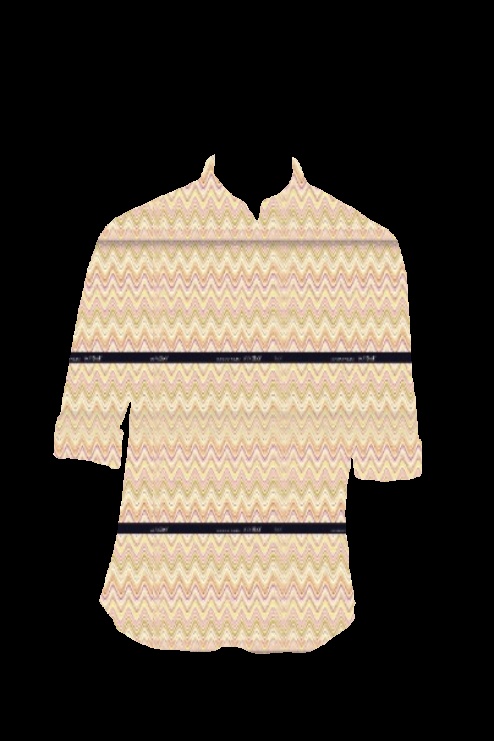
beige multi stripe tee